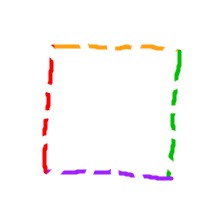
Shape: square